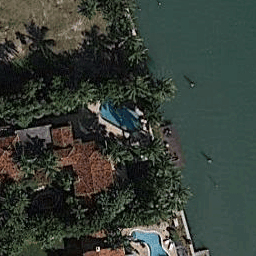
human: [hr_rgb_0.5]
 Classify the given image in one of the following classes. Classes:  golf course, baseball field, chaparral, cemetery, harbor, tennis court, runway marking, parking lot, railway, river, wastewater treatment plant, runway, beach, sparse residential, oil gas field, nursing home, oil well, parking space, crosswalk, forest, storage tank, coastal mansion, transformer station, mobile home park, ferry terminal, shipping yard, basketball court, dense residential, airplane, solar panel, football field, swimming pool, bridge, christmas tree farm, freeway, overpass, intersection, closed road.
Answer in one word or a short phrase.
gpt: coastal mansion